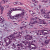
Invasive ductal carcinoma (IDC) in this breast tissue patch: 1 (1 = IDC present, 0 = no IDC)